Question: Considering the following database document:

I need push an element to array highlighted field "Roles".
I've tried the code below but without success. I need to know which command use in place of "SelectWhere"...
'''
patches.Add(new ScriptedPatchCommandData
{
Key = "Users/" + (mp.EnableChangeUserName ? user.ProviderUserKey : username),
Patch = new ScriptedPatchRequest
{
Script = @"
var app = this.Applications.SelectWhere(function(application){
return application.Key == appKey;
});
if(app != null) { app.Roles.PushAll(roles) }",
Values = { { "appKey", mp.ApplicationKey }, {"roles", roleNames} }
}
});
'''
Suggestions?
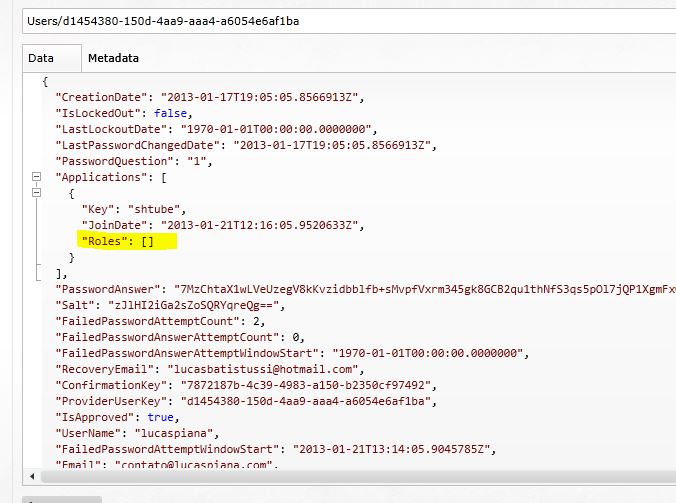
Answer: This should do the trick:
'''
for (var i = 0; i < this.Applications.length; i++)
{
var app = this.Applications[i];
if (app.Key == appKey)
{
app.Roles = app.Roles.concat(roles);
}
}
'''
When testing in the Raven Management Studio, It seems that you can't represent an array in the Parameters window, so I had to enter it as a string '["foo","bar"]' and make one minor change to the script:
'''
... .concat(eval(roles))
'''